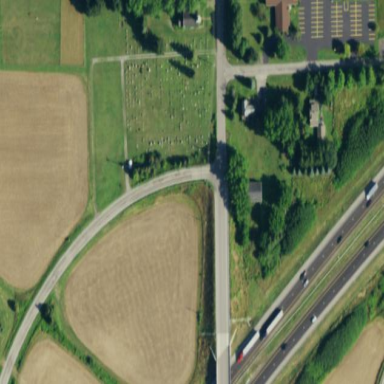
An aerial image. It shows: Cemetery.